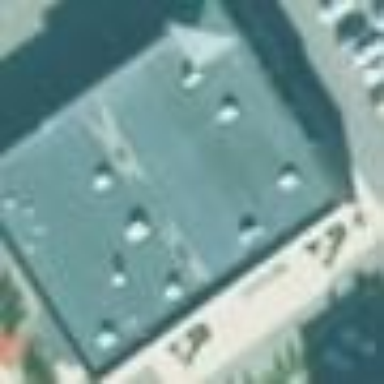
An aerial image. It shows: Retail building.